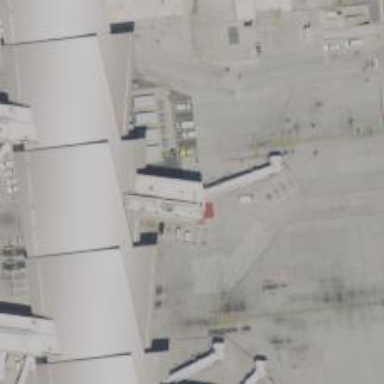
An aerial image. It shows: Airport gate.